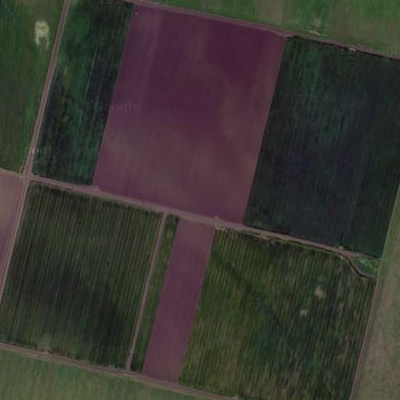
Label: bField